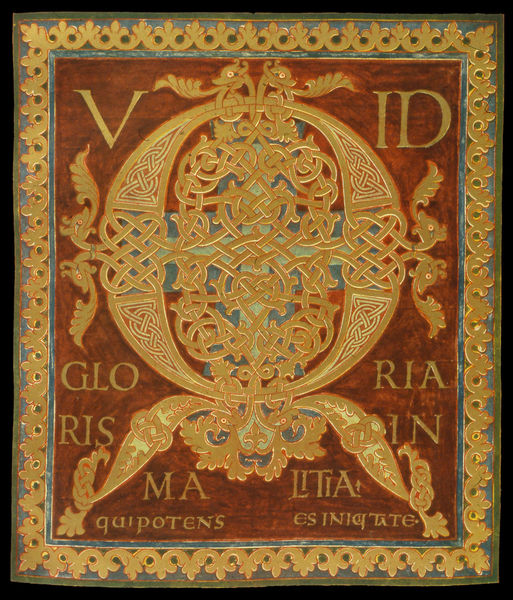
Titel: Folchart Psalter von St. Gallen
Institution: St. Gallen, Stiftsbibliothek
Schlagwörter: blau, grün, braun, schmuck, türkis, rot, malerei, ornament, rahmen, gold, blatt, schrift, rand, inschrift, dekor, deckel, buch, kreuz, titel, seite, buchstaben, buchdeckel, umschlag, wappen, drachen, purpur, flechtwerk, latein, prächtig, buchmalerei, gloria, römische uniziale